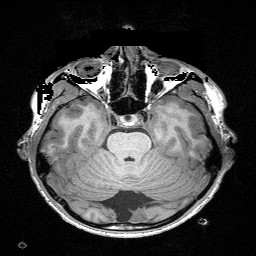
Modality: T1w
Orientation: coronal